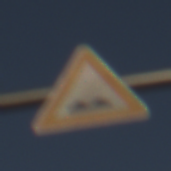
Verkehrszeichen: UnebeneFahrbahn
Umgebung: Outdoor, Nature
Tageszeit: SunriseSunset
Wetter: Clear
Licht: Natural
Jahreszeit: NotSpecified
Kontrast: HighContrast